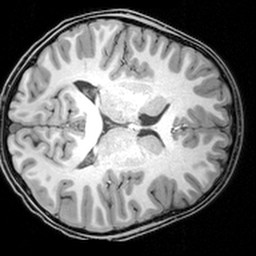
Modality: T1w
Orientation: axial
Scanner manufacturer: siemens
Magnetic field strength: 3 T
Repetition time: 1.9 s
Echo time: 0.00397 s